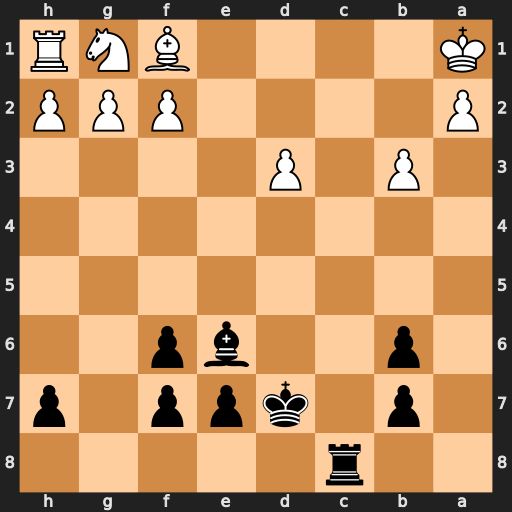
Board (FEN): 2r5/1p1kpp1p/1p2bp2/8/8/1P1P4/P4PPP/K4BNR
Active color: b
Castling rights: -
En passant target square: -
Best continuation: Rc1+ Kb2 Rxf1